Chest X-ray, PA view. Patient: 68 years old, sex M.
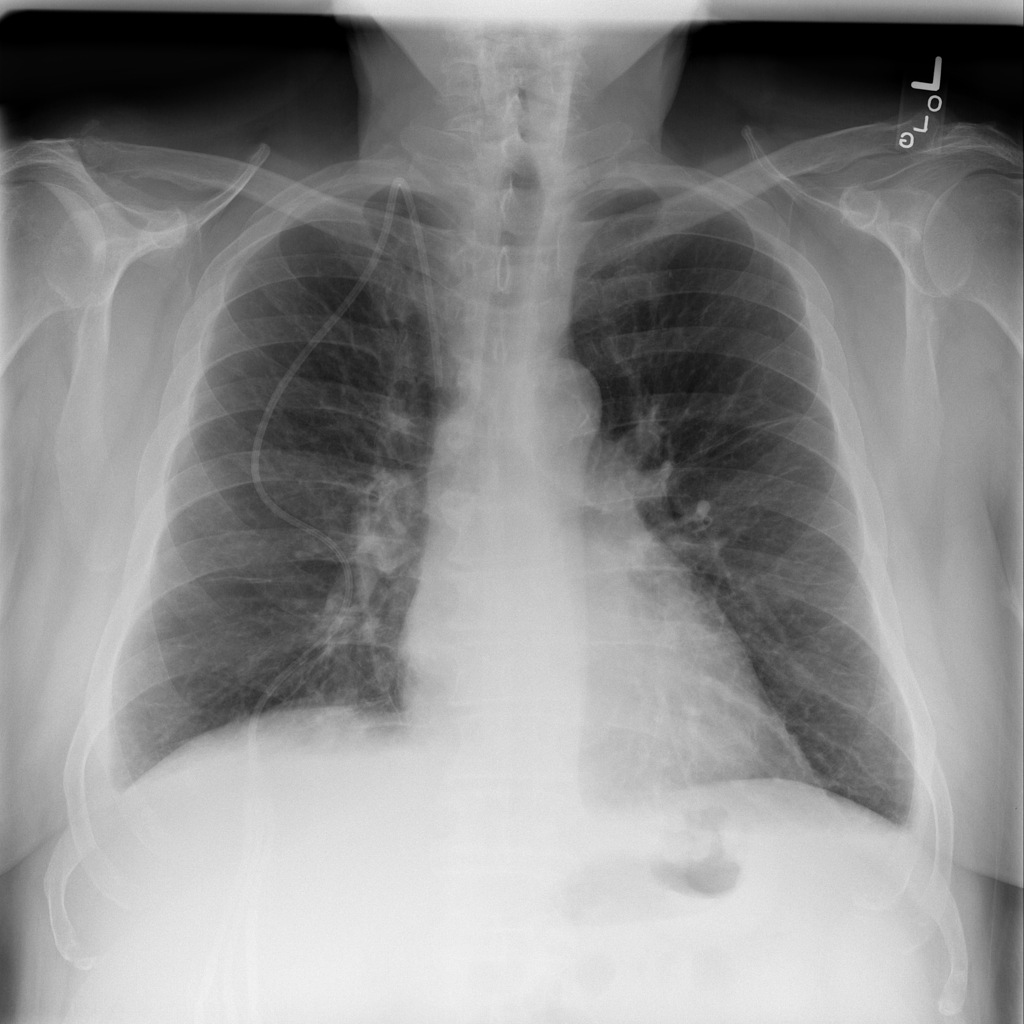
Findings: Effusion